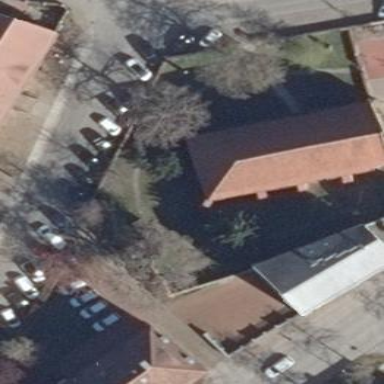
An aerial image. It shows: Historic church chapel that serves as place of worship.